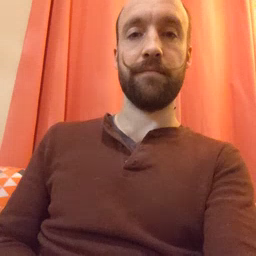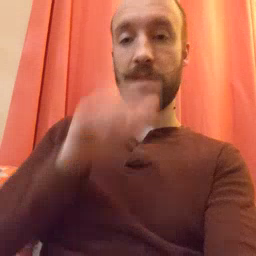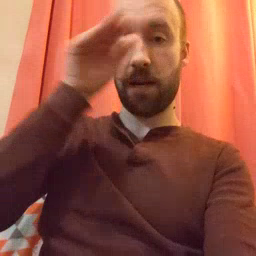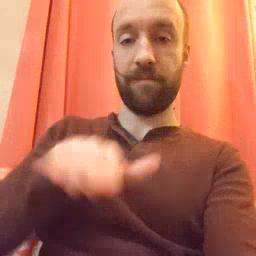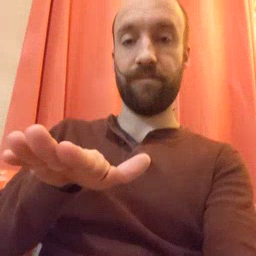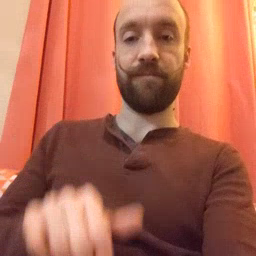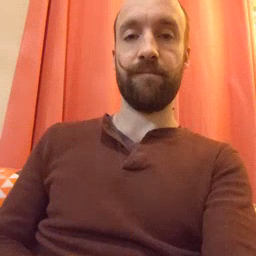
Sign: elephant